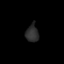
Tissue: prostate
Cell type: T cells
Senescence score: 0.3243
Nuclear area (px): 217
Mean DAPI intensity: 44.774